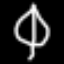
Label: leaf